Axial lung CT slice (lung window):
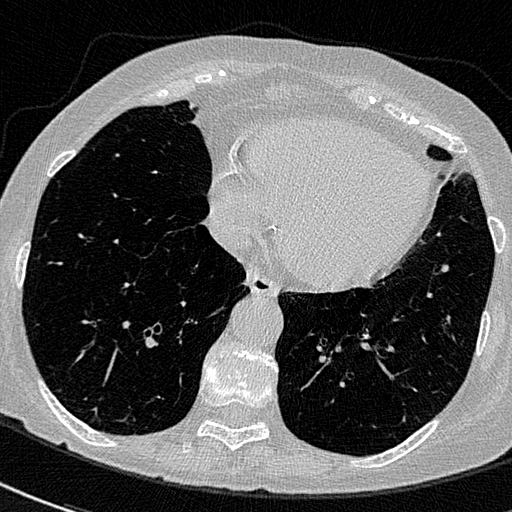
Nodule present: no